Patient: sex F, age 68
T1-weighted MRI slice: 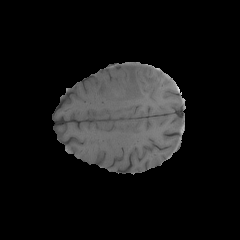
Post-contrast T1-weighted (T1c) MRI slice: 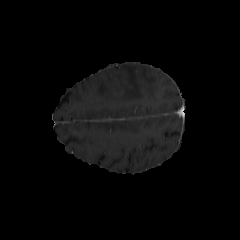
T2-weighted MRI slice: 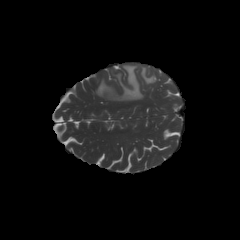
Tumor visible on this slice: yes
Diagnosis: Glioblastoma, IDH-wildtype
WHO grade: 4